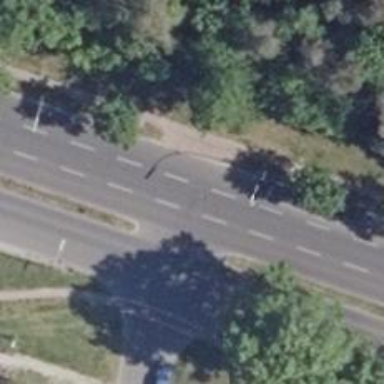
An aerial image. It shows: Asphalt road with secondary link designation.